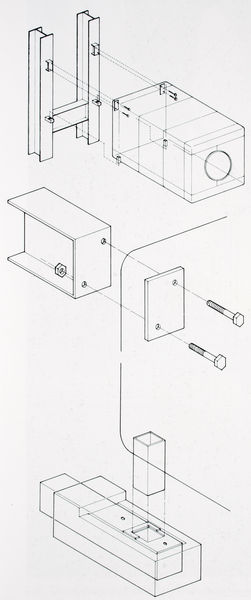
Titel: Nakagin-Kapsel-Hochhaus, Montageanleitung für eine Kapsel
Künstler: Kisho Kurokawa
Standort: Tokio
Institution: Nagakin-Capsule-Tower
Schlagwörter: weiß, glas, grau, schwarz, skizze, zeichnung, hochformat, profile, wand, architektur, mutter, verbindung, kreis, rund, ansicht, perspektive, studie, grafik, graphik, linien, detail, platte, eisen, tusche, linie, technik, scheibe, loch, schwarzweiß, anpassen, löcher, plan, platten, vorlage, stahl, träger, schrauben, bauplan, box, dreidimensional, stahlträger, stahlbau, bohrlöcher, isometrie, schraube, gewinde, axonometrie, anweisung, archigram, anschrauben, bleche, dertial, didaktik, explosionsaxonometrie, gebrauchsanweisung, schlosserschrauben, schlüsselschrauben, stahlverbindung, verbindungsdetail